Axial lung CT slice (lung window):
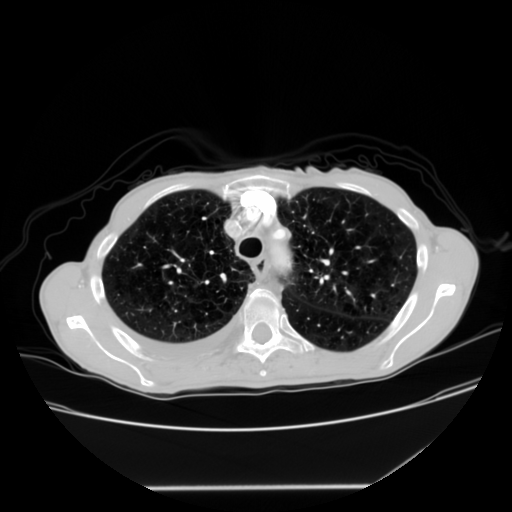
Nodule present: no